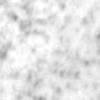
Label: no_change